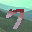
Label: 7